Question: the code below
'''
---
title: "Example"
output: html_document
---
'''{r}
require(datasets)
data(esoph)
require(knitr, quietly = TRUE, warn.conflicts = FALSE)
kable(table(esoph$agegp, esoph$alcgp),
caption = "Some sample")
'''
'''
Generates this pleasant table:

I like more the results generated by the 'CrossTable' function from the 'gmodels' package, where I have a lot flexibility to introduce interesting summaries:
'''
> CrossTable(esoph$agegp, esoph$alcgp, digits = 1, prop.r = FALSE, prop.t = FALSE, chisq = FALSE,
+ prop.chisq = FALSE)
Cell Contents
|-------------------------|
| N |
| N / Col Total |
|-------------------------|
========================================================
esoph$alcgp
esoph$agegp 0-39g/day 40-79 80-119 120+ Total
--------------------------------------------------------
25-34 4 4 3 4 15
0.2 0.2 0.1 0.2
--------------------------------------------------------
35-44 4 4 4 3 15
0.2 0.2 0.2 0.1
--------------------------------------------------------
45-54 4 4 4 4 16
0.2 0.2 0.2 0.2
--------------------------------------------------------
55-64 4 4 4 4 16
0.2 0.2 0.2 0.2
--------------------------------------------------------
65-74 4 3 4 4 15
0.2 0.1 0.2 0.2
--------------------------------------------------------
75+ 3 4 2 2 11
0.1 0.2 0.1 0.1
--------------------------------------------------------
Total 23 23 21 21 88
0.3 0.3 0.2 0.2
========================================================
'''
What I would like to achieve is to use the results generated via the 'CrossTable' in the same manner as I'm using the table results. In particular, I'm interested in forcing those results in the 'kable' so it formats nicely. I browser through StackOverflow and came across the relevant discussions on <URL>. The solutions discussed there appear to be elaborate. In effect, I would only like to move my 'CrossTable' output to an object that 'kable' can understand reformat.
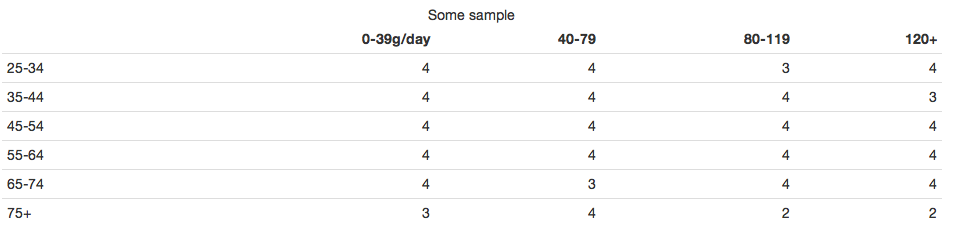
Answer: Give a try to the 'pander' <URL> instead of 'kable':
'''
> pander(CrossTable(esoph$agegp, esoph$alcgp, digits = 1))
------------------------------------------------------------
&nbsp; 0-39g/day 40-79 80-119 120+ Total
------------ ----------- -------- -------- -------- --------
**25-34**\ &nbsp;\ &nbsp;\ &nbsp;\ &nbsp;\ &nbsp;\
N\ 4\ 4\ 3\ 4\ 15\
Row(%)\ 27%\ 27%\ 14%\ 5%\ 17%
Column(%) 27%\ 17%\ 19%\ 3%\
20% 17% 5% 5%
**35-44**\ &nbsp;\ &nbsp;\ &nbsp;\ &nbsp;\ &nbsp;\
N\ 4\ 4\ 4\ 3\ 15\
Row(%)\ 27%\ 20%\ 19%\ 5%\ 17%
Column(%) 27%\ 17%\ 14%\ 5%\
27% 17% 5% 3%
**45-54**\ &nbsp;\ &nbsp;\ &nbsp;\ &nbsp;\ &nbsp;\
N\ 4\ 4\ 4\ 4\ 16\
Row(%)\ 25%\ 25%\ 19%\ 5%\ 18%
Column(%) 25%\ 17%\ 19%\ 5%\
25% 17% 5% 5%
**55-64**\ &nbsp;\ &nbsp;\ &nbsp;\ &nbsp;\ &nbsp;\
N\ 4\ 4\ 4\ 4\ 16\
Row(%)\ 25%\ 25%\ 19%\ 5%\ 18%
Column(%) 25%\ 17%\ 19%\ 5%\
25% 17% 5% 5%
**65-74**\ &nbsp;\ &nbsp;\ &nbsp;\ &nbsp;\ &nbsp;\
N\ 4\ 3\ 4\ 4\ 15\
Row(%)\ 27%\ 27%\ 19%\ 3%\ 17%
Column(%) 20%\ 17%\ 19%\ 5%\
27% 13% 5% 5%
**75+**\ &nbsp;\ &nbsp;\ &nbsp;\ &nbsp;\ &nbsp;\
N\ 3\ 4\ 2\ 2\ 11\
Row(%)\ 27%\ 18%\ 10%\ 5%\ 12%
Column(%) 36%\ 13%\ 10%\ 2%\
18% 17% 3% 2%
Total 23\ 23\ 21\ 21\ 88\
26% 26% 24% 24%
------------------------------------------------------------
'''
Although it's not currently supporting suppressing row percentages, but you can suppress column or total percentages natively with 'CrossTable':
'''
> pander(CrossTable(esoph$agegp, esoph$alcgp, digits = 1, prop.c = FALSE, prop.t = FALSE, chisq = FALSE, prop.chisq = FALSE))
------------------------------------------------------------
&nbsp; 0-39g/day 40-79 80-119 120+ Total
------------ ----------- -------- -------- -------- --------
**25-34**\ &nbsp;\ &nbsp;\ &nbsp;\ &nbsp;\ &nbsp;\
N\ 4\ 4\ 3\ 4\ 15\
Row(%) 27% 27% 20% 27% 17%
**35-44**\ &nbsp;\ &nbsp;\ &nbsp;\ &nbsp;\ &nbsp;\
N\ 4\ 4\ 4\ 3\ 15\
Row(%) 27% 27% 27% 20% 17%
**45-54**\ &nbsp;\ &nbsp;\ &nbsp;\ &nbsp;\ &nbsp;\
N\ 4\ 4\ 4\ 4\ 16\
Row(%) 25% 25% 25% 25% 18%
**55-64**\ &nbsp;\ &nbsp;\ &nbsp;\ &nbsp;\ &nbsp;\
N\ 4\ 4\ 4\ 4\ 16\
Row(%) 25% 25% 25% 25% 18%
**65-74**\ &nbsp;\ &nbsp;\ &nbsp;\ &nbsp;\ &nbsp;\
N\ 4\ 3\ 4\ 4\ 15\
Row(%) 27% 20% 27% 27% 17%
**75+**\ &nbsp;\ &nbsp;\ &nbsp;\ &nbsp;\ &nbsp;\
N\ 3\ 4\ 2\ 2\ 11\
Row(%) 27% 36% 18% 18% 12%
Total 23\ 23\ 21\ 21\ 88\
26% 26% 24% 24%
------------------------------------------------------------
'''
About row-percentage support, please add a comment at the <URL>, and I am pretty sure @RomanTsegelskyi will be happy to fix this.